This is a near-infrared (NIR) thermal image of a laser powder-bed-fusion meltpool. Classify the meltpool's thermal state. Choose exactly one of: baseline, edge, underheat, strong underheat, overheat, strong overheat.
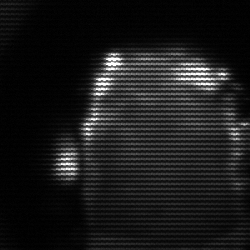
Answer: baseline